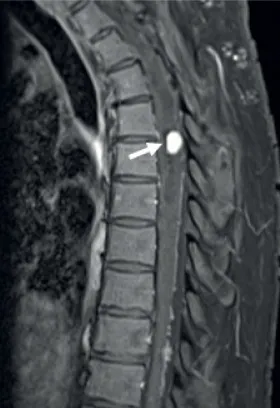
Sagittal T1 fat sat post contrast.
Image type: radiology (mri)